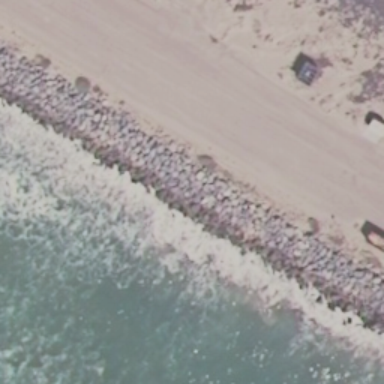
This is a beach with green sea and white sands .